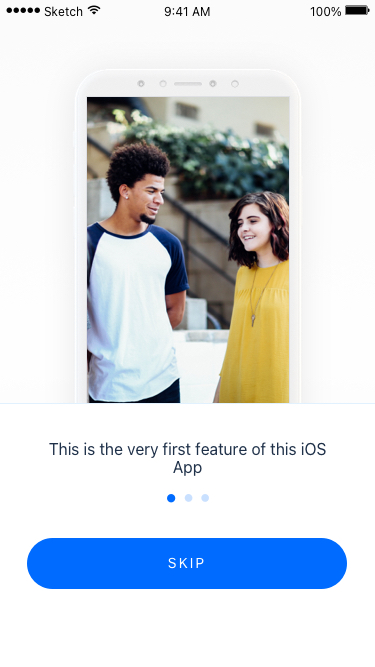
Text in this UI design:
SKIP
This is the very first feature of this iOS App
100%
9:41 AM
Sketch